Question: I am trying to add a search feature in my website. in which i want to search contents in tinymce editor and make them selected if match found.
how can i make text selected if match .If any one know please reply

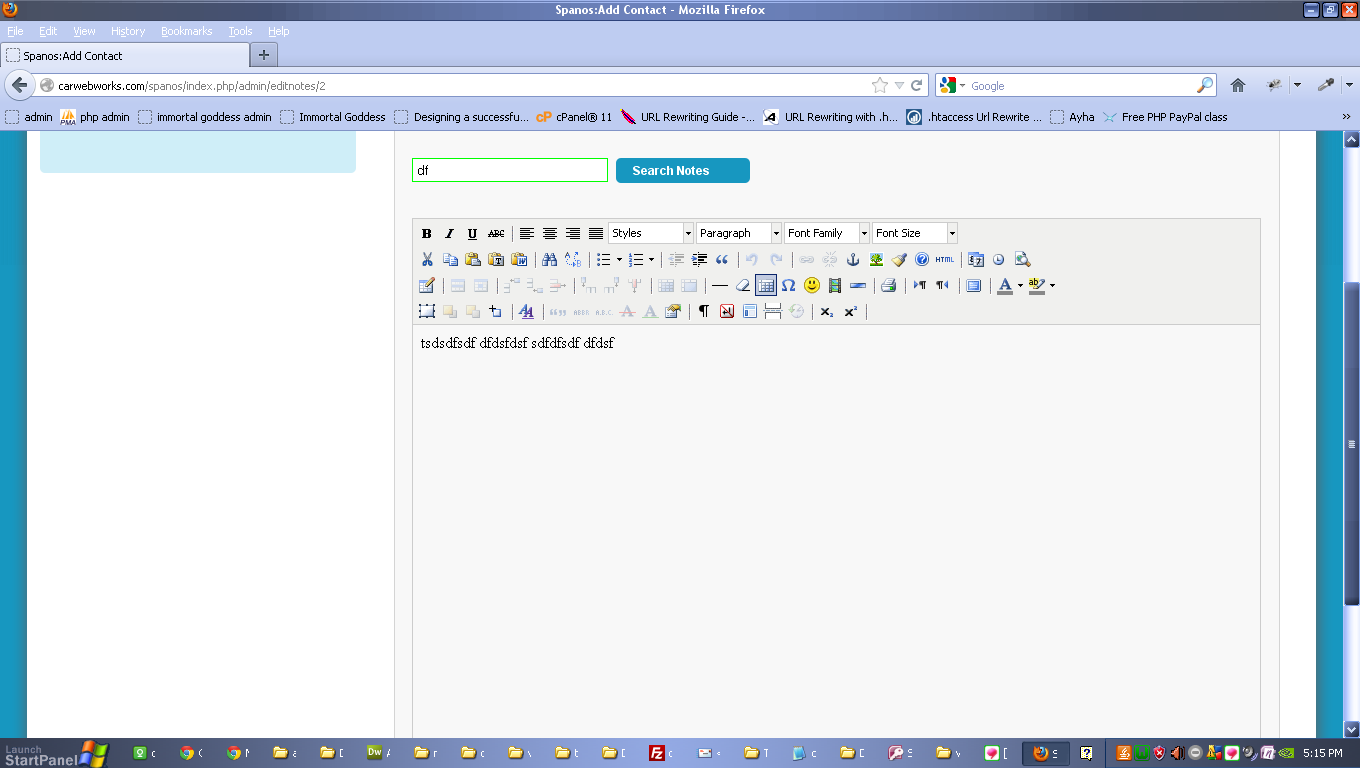
Answer: This is not so difficult. Easiest thing is to have a look at the searchNext-function of the searchreplace plugin (i will add the code bellow).
The plugin code gets executed in a tinymce popup context, so you will need to tweak it a bit. Here are the varibales you will need to set in advance to make the function work:
'''
var ed = tinymce.get('your_editor_id');
var se = ed.selection;
var r = se.getRng();
// var m = this.lastMode; // not needed here
var fl = 0;
var w = ed.getWin();
var wm = ed.windowManager;
var fo = 0;
//var f = document.forms[0]; //not needed here (plugin relevant)
var s = 'word_to_be_searched_for';
var b = 0; // direction of the search (forward=0, backward = 1)
var ca = 0; // casesensitiviy of the search (not casesensitive = 0, casesensitive = 1)
var rs = ''; // possibility to use a string to replace found text
'''
Here is the function:
'''
searchNext : function(a) {
var ed = tinyMCEPopup.editor, se = ed.selection, r = se.getRng(), f, m = this.lastMode, s, b, fl = 0, w = ed.getWin(), wm = ed.windowManager, fo = 0, err = 0;
// Get input
f = document.forms[0];
s = f[m + '_panel_searchstring'].value;
b = f[m + '_panel_backwardsu'].checked;
ca = f[m + '_panel_casesensitivebox'].checked;
rs = f['replace_panel_replacestring'].value;
if (tinymce.isIE) {
r = ed.getDoc().selection.createRange();
}
if (s == '')
return;
function fix() {
// Correct Firefox graphics glitches
// TODO: Verify if this is actually needed any more, maybe it was for very old FF versions?
r = se.getRng().cloneRange();
ed.getDoc().execCommand('SelectAll', false, null);
se.setRng(r);
};
function replace() {
ed.selection.setContent(rs); // Needs to be duplicated due to selection bug in IE
};
// IE flags
if (ca)
fl = fl | 4;
switch (a) {
case 'all':
// Move caret to beginning of text
ed.execCommand('SelectAll');
ed.selection.collapse(true);
if (tinymce.isIE) {
ed.focus();
r = ed.getDoc().selection.createRange();
while (r.findText(s, b ? 1 : 1, fl)) {
r.scrollIntoView();
r.select();
replace();
fo = 1;
if (b) {
r.moveEnd("character", -(rs.length)); // Otherwise will loop forever
}
}
tinyMCEPopup.storeSelection();
} else {
while (w.find(s, ca, b ? 0 : 0, false, false, false, false)) {
replace();
fo = 1;
}
}
if (fo)
tinyMCEPopup.alert(ed.getLang('searchreplace_dlg.allreplaced'));
else
tinyMCEPopup.alert(ed.getLang('searchreplace_dlg.notfound'));
return;
case 'current':
if (!ed.selection.isCollapsed())
replace();
break;
}
se.collapse(b);
r = se.getRng();
// Whats the point
if (!s)
return;
if (tinymce.isIE) {
ed.focus();
r = ed.getDoc().selection.createRange();
if (r.findText(s, b ? -1 : 1, fl)) {
r.scrollIntoView();
r.select();
} else
{
err = 1;
tinyMCEPopup.alert(ed.getLang('searchreplace_dlg.notfound'));
}
tinyMCEPopup.storeSelection();
} else {
if (!w.find(s, ca, b, false, false, false, false))
{
err = 1;
tinyMCEPopup.alert(ed.getLang('searchreplace_dlg.notfound'));
}
else
fix();
}
// Focus input field if search yieled no error
if (!err && !tinymce.isIE) {
f[m + '_panel_searchstring'].focus();
}
}
'''